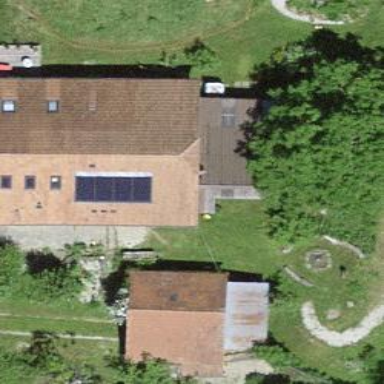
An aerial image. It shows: Shed.